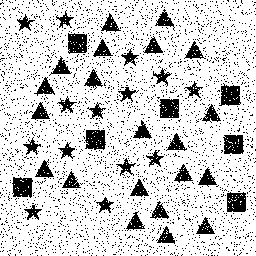
Squares: 7
Triangles: 21
Stars: 14
Total shapes: 42